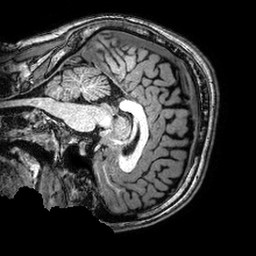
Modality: T1w
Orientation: sagittal
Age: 24
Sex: male